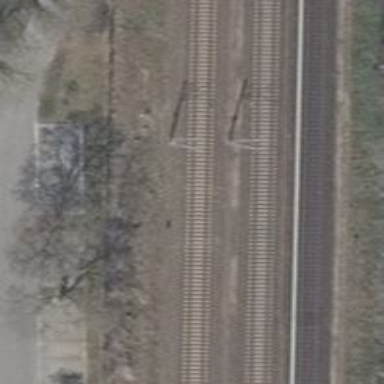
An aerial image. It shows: Milestone along the railway with catenary mast.